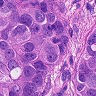
Metastatic tissue present: yes